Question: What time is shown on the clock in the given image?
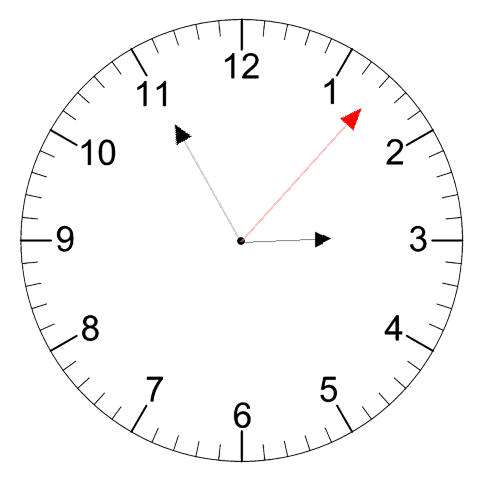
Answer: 02:55:07